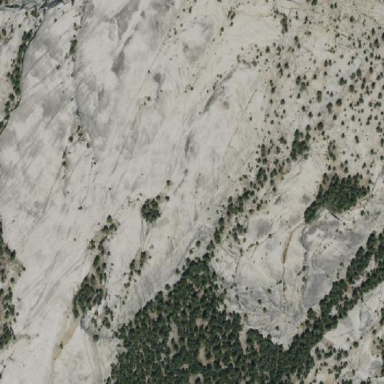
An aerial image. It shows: Landscape of bare rock.